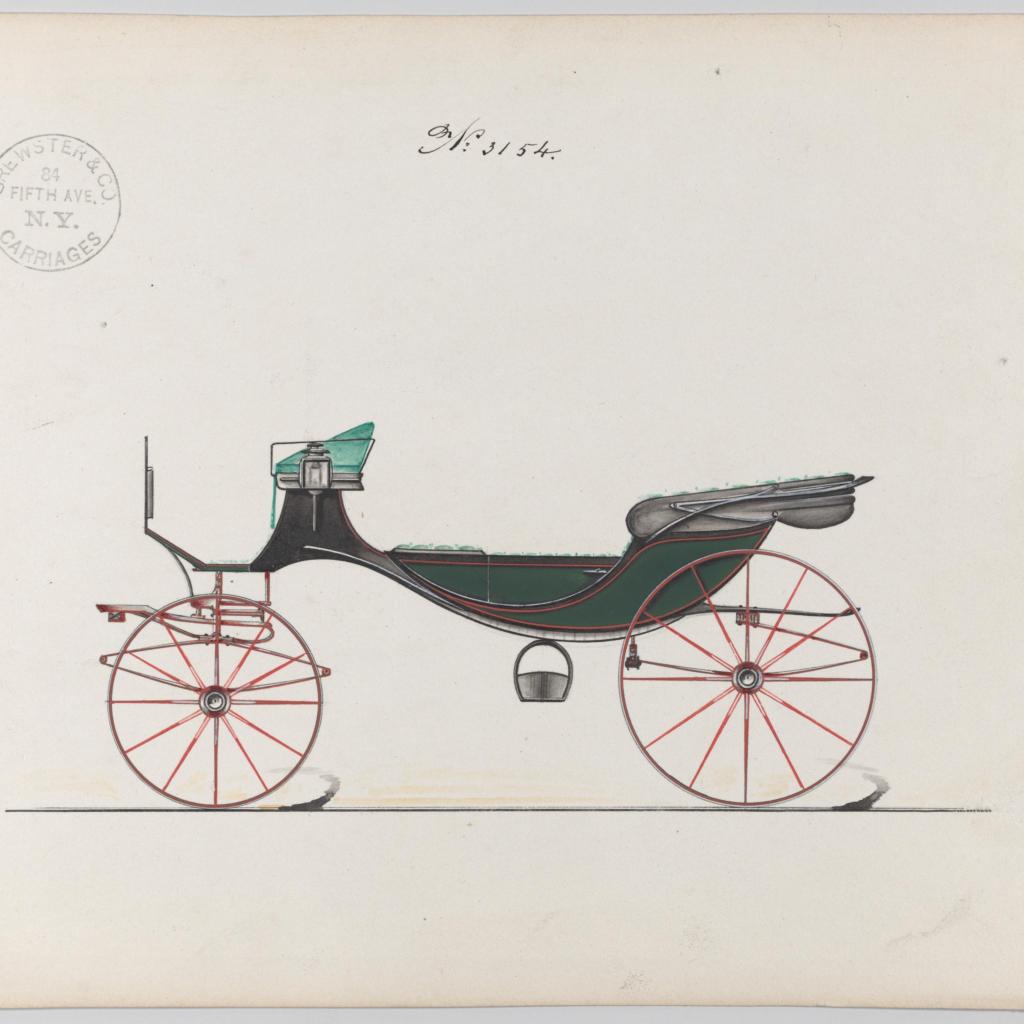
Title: Design for a Caleche or Vis-a-vis, no. 3154
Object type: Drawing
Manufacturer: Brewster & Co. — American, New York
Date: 1875
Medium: Pen and black ink, watercolor and gouache
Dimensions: sheet: 7 x 9 15/16 in. (17.8 x 25.2 cm)
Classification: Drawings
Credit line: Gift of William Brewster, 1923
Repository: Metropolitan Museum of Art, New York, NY